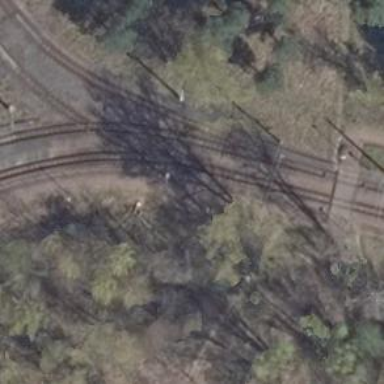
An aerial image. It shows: Railway switch.